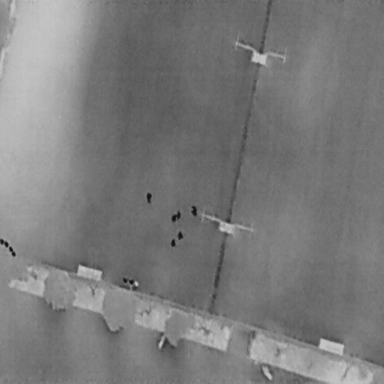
There are six People in the infrared image.